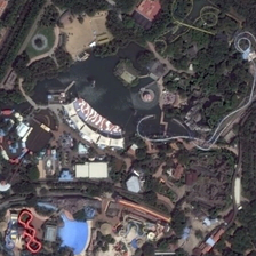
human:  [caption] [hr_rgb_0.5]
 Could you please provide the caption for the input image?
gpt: The park covers a large area.

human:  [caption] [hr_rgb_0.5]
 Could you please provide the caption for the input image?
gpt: The park covers a large area.

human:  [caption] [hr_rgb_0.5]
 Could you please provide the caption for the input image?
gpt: The park covers a large area.

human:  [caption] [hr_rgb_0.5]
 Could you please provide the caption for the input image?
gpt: The park covers a wide area.

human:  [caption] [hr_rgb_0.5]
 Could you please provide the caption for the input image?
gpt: The park covers a wide area.